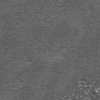
Atmospheric dust classification: not_dusty